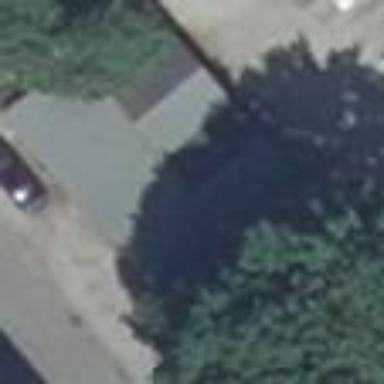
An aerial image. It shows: White garages with flat roofs made of black tar paper.